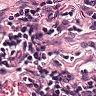
Metastatic tissue present: no